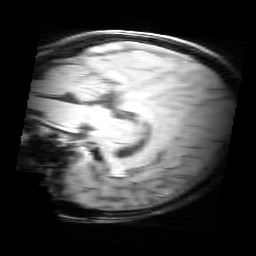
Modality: MP2RAGE
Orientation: sagittal
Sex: male
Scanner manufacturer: siemens
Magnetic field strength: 3 T
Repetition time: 5 s
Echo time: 0.00355 s